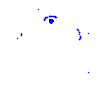
Particle: electron